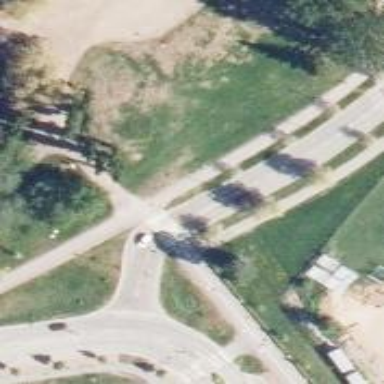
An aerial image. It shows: Asphalt cycleway.